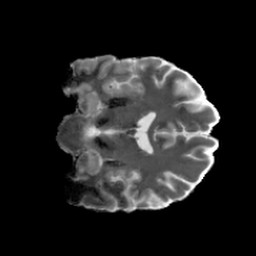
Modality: MD
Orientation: coronal
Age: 30
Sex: male
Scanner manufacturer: siemens
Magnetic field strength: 6.98 T
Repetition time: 7.776 s
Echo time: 0.076 s